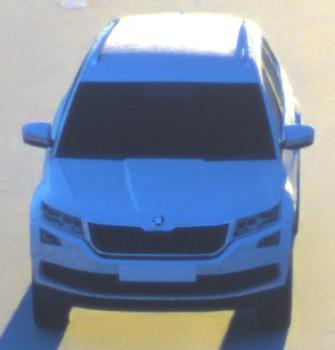
Make: Skoda
Model: Kodiaq 1.4 TSI
Detailed model: Kodiaq
Model produced from: 2017/03
Model produced until: 2018/05
Doors: 5
Color: white
Road condition: dry road
Daytime: sunrise or sunset
Contrast: medium contrast